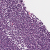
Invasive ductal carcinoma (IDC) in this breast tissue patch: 1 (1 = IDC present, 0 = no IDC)